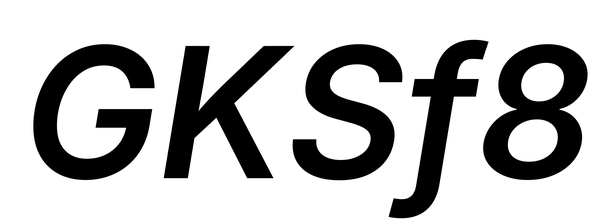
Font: Inter-Italic_SemiBold_Italic